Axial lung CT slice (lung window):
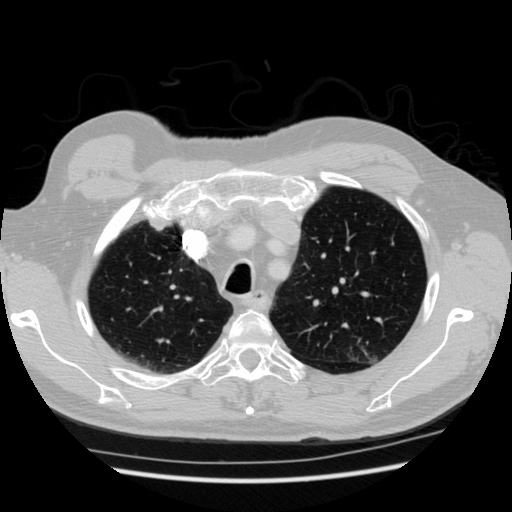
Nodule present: no